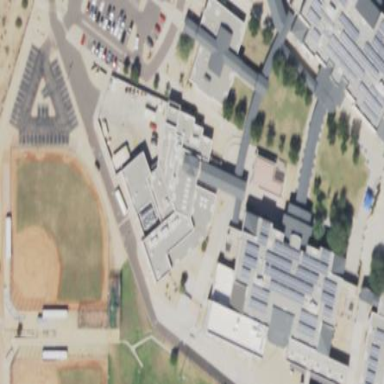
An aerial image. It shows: School building.